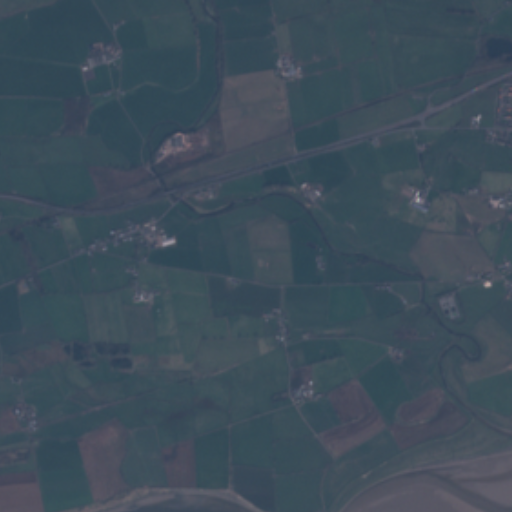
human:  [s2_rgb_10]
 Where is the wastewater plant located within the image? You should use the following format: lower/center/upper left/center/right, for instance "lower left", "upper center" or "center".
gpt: The wastewater plant is located in the center right of the image.
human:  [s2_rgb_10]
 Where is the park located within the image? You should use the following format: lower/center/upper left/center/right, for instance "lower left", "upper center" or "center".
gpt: There is no park in the image.